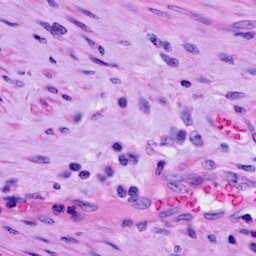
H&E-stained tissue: Cervix